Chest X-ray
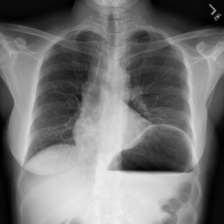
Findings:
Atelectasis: negative
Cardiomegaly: negative
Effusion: negative
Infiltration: negative
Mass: negative
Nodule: negative
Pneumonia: negative
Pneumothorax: negative
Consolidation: negative
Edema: negative
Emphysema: negative
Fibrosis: negative
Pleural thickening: negative
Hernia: negative